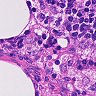
Metastatic tissue present: no